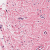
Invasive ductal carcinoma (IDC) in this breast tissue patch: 0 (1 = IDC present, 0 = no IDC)